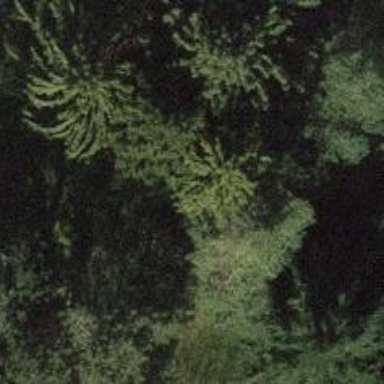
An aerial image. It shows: Urban tree with needleleaved evergreen leaves.